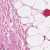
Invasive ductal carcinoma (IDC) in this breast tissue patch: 0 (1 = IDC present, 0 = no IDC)